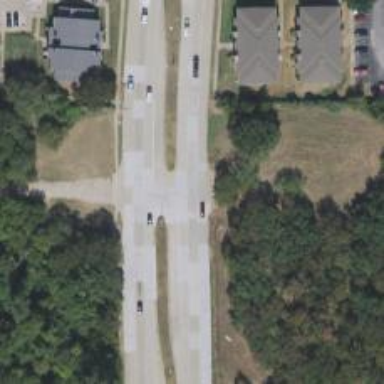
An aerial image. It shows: Secondary road.